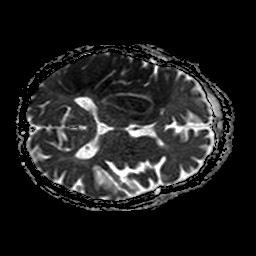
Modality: ADC
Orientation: axial
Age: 80
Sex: female
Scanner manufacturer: philips
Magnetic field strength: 1.5 T
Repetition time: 3.681 s
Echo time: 0.09411 s